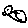
Label: bird